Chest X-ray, PA view. Patient: 36 years old, sex F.
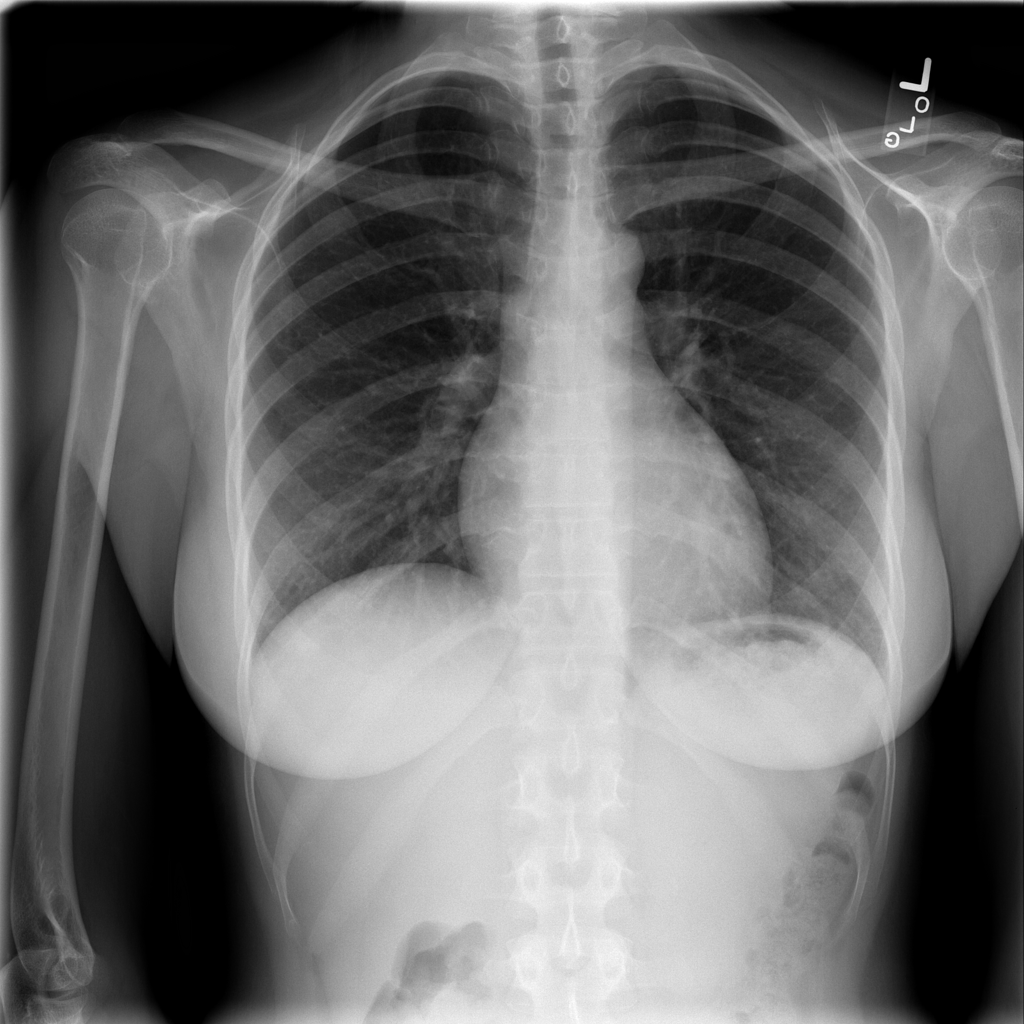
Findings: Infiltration